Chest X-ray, PA view. Patient: 13 years old, sex F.
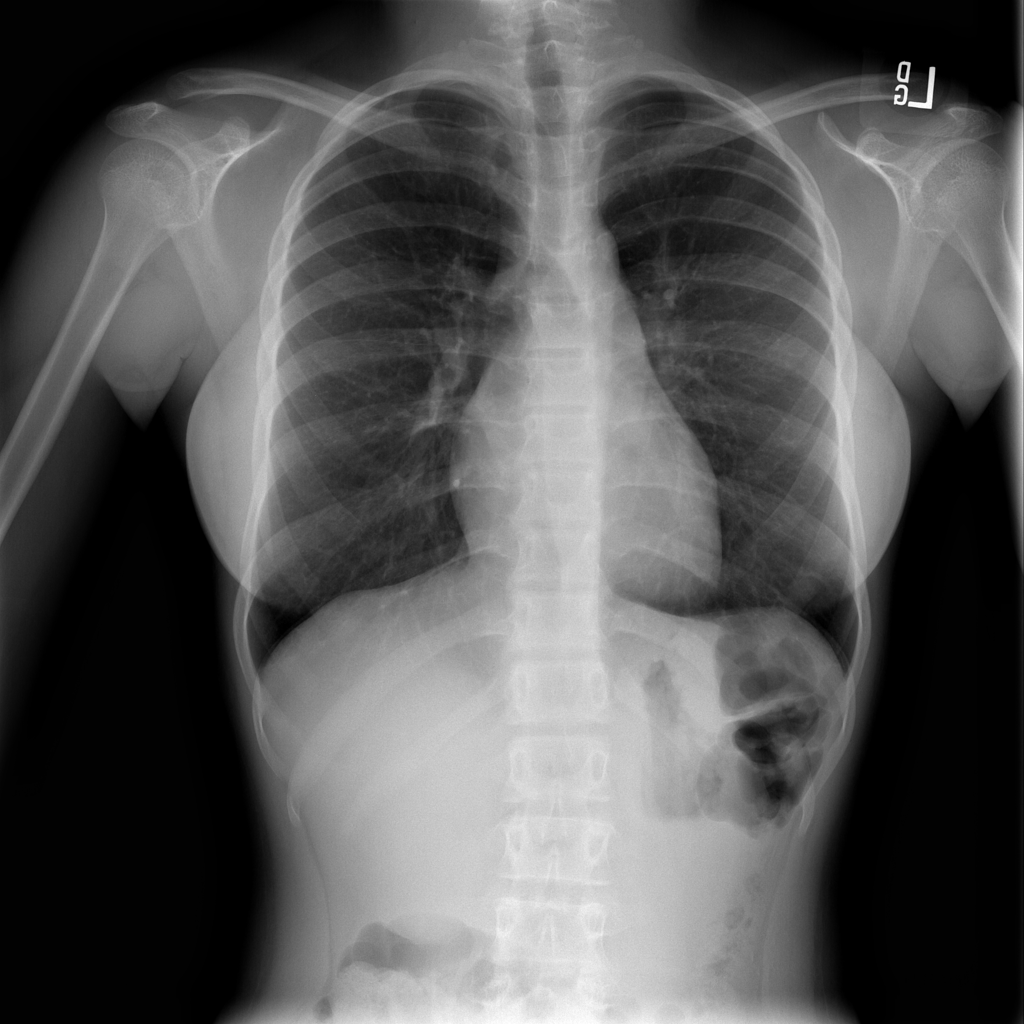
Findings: No Finding